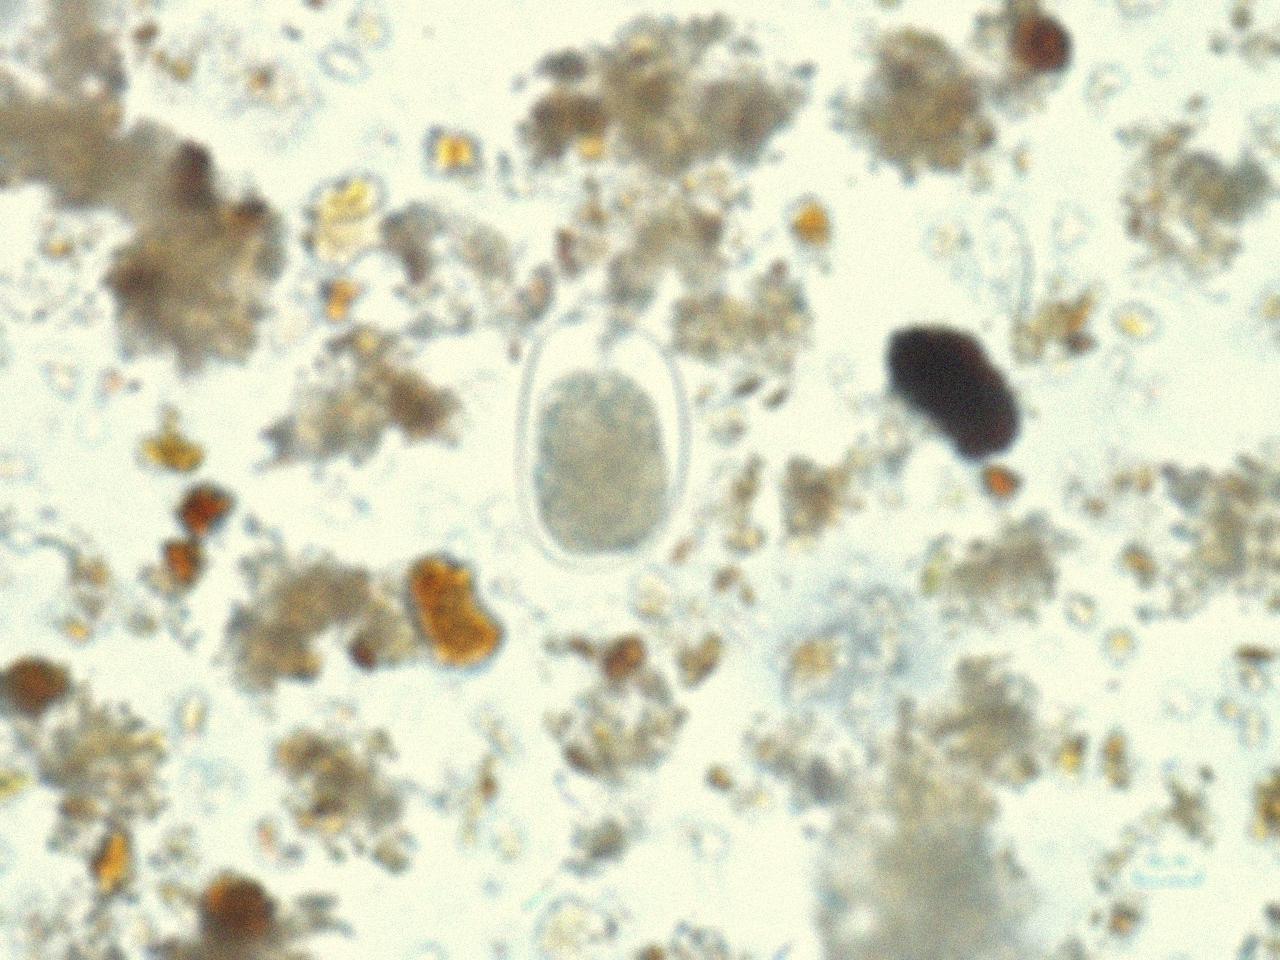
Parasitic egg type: Hookworm egg